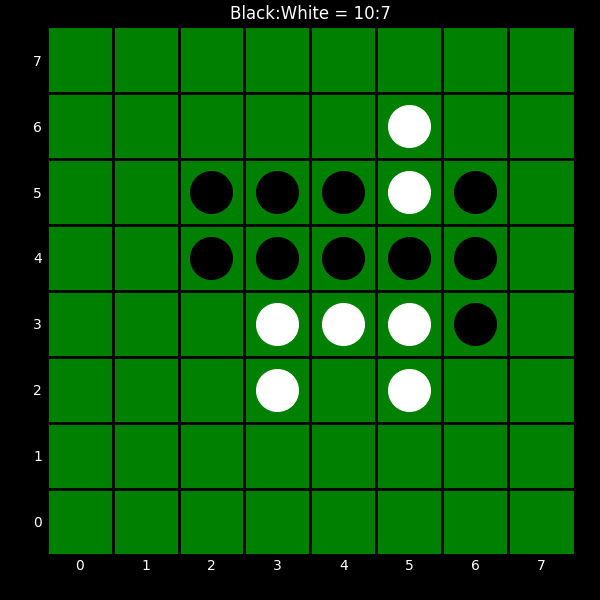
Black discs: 10
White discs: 7